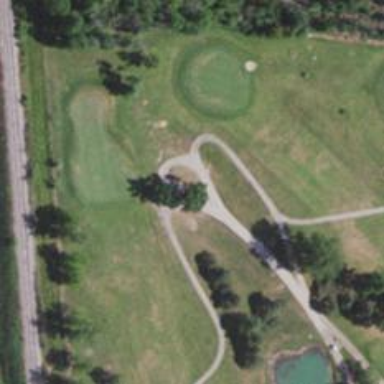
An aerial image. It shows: Service road used as golf cart path.